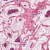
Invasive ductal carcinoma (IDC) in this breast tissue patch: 1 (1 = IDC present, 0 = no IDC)